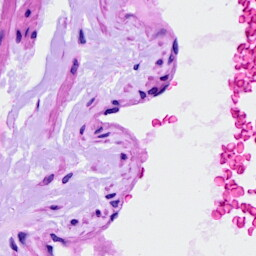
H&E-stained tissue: Ovarian